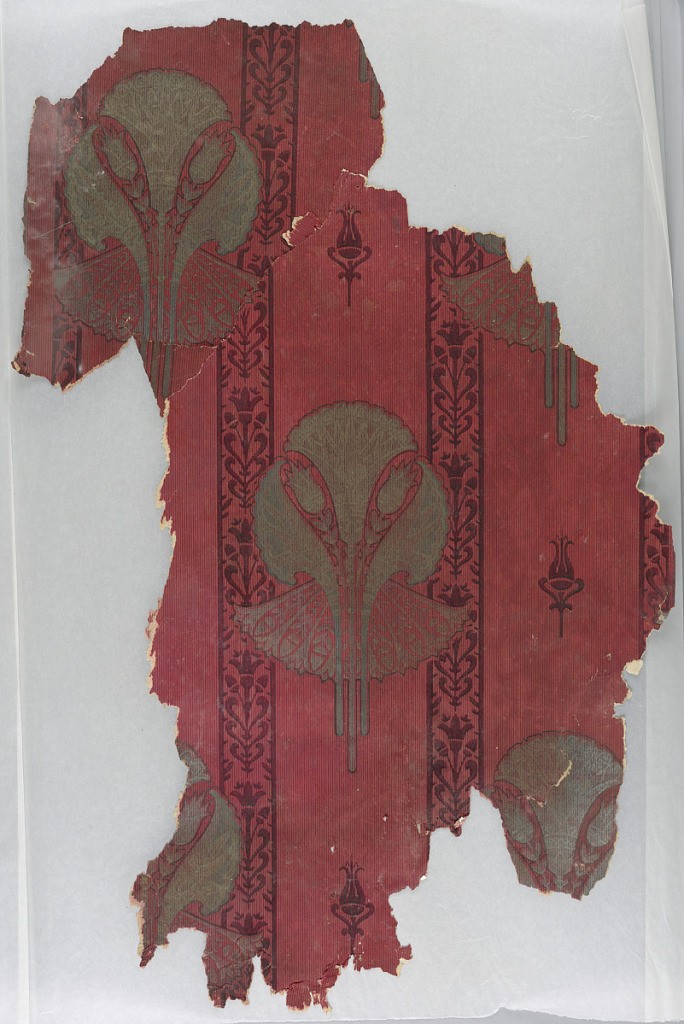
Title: Sidewall
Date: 1875
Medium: Machine-printed paper
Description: Egyptian Revival style; vertical stripe pattern of banded flowers alternating with large gold lotus flower on striped red ground.